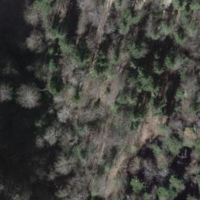
EUNIS habitat code: 44
Species observed at this site:
Arum maculatum